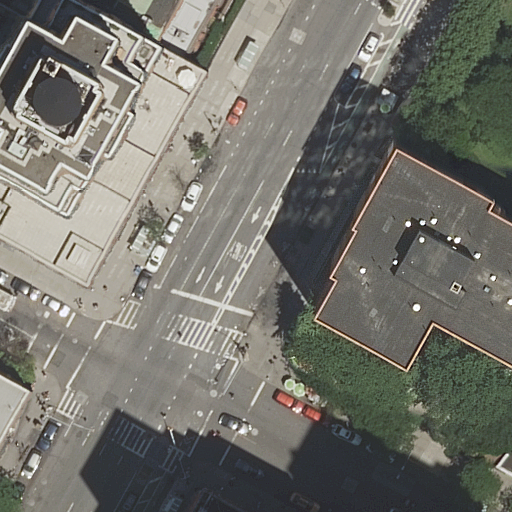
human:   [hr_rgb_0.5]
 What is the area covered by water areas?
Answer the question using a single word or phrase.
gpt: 0m2

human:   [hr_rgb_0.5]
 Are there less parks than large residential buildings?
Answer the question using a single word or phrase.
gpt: yes

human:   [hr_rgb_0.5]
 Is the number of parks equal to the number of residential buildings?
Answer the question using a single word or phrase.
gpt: no

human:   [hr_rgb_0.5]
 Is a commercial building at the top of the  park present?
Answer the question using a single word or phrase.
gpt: yes

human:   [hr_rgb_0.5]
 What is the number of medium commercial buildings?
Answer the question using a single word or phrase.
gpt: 0

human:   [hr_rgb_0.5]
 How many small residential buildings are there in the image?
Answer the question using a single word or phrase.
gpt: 0

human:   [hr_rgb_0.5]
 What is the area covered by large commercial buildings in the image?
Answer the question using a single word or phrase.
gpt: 2037m2

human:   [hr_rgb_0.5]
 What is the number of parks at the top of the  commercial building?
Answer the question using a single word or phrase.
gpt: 0

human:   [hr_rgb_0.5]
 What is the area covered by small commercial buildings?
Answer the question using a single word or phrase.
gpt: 0m2

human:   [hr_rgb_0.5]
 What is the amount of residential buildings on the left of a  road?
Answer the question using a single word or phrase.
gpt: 2

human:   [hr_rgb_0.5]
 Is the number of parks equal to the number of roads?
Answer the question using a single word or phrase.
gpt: no

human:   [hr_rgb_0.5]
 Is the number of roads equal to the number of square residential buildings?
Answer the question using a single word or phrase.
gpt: no

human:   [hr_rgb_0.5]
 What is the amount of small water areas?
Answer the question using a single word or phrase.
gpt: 0

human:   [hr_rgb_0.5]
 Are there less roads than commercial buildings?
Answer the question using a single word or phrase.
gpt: no

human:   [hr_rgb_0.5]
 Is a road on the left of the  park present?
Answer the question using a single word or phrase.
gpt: yes

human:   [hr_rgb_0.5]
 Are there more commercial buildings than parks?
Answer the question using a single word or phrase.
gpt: no

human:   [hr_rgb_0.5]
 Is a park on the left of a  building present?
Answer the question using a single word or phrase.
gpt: no

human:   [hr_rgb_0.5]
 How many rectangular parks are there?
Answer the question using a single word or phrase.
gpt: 0

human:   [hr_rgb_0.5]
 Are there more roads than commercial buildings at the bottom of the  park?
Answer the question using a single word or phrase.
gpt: yes

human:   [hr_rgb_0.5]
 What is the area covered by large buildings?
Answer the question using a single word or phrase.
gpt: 5150m2

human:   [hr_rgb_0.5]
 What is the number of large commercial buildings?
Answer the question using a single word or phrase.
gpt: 1

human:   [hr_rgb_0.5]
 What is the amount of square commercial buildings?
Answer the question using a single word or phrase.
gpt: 0

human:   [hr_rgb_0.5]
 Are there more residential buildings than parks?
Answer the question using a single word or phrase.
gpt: yes

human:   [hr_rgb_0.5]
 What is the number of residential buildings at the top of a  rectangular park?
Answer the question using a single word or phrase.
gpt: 0

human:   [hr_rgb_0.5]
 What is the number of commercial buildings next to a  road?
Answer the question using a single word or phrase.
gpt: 1

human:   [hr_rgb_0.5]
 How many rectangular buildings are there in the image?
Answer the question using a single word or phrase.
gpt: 3

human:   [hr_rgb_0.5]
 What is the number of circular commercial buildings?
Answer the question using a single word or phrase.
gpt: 0

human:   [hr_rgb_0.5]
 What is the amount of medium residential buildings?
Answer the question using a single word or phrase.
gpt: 1

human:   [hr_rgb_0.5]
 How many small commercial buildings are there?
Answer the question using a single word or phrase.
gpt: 0

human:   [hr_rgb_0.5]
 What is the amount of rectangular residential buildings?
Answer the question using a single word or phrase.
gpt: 1

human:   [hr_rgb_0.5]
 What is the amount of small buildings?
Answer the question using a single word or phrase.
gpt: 1

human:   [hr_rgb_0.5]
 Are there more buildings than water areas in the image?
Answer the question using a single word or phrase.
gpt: yes

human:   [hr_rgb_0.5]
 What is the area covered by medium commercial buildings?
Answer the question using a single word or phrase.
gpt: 0m2

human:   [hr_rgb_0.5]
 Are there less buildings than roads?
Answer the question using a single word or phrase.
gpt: yes

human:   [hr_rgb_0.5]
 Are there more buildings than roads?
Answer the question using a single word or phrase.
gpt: no

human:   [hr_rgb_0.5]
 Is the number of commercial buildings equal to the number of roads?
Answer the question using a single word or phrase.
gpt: no